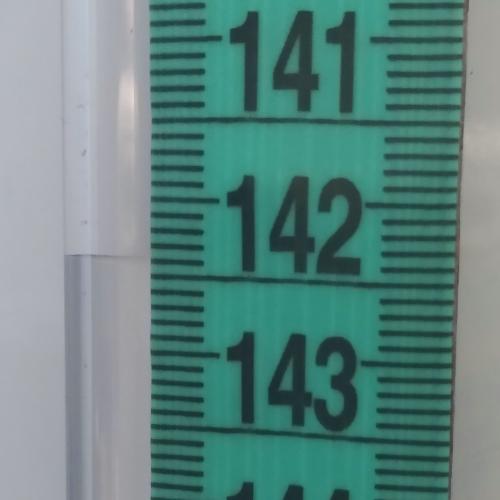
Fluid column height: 142.4 cm